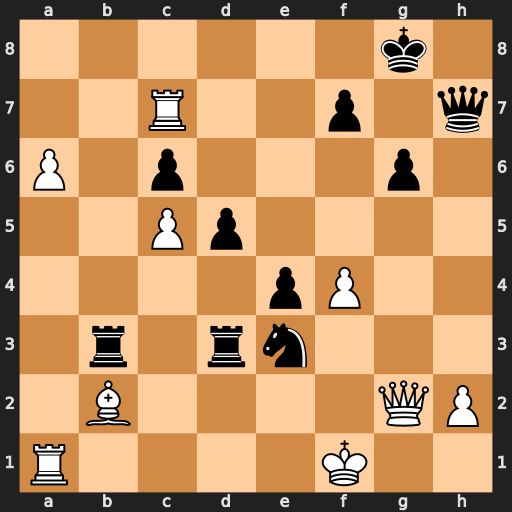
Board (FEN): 6k1/2R2p1q/P1p3p1/2Pp4/4pP2/1r1rn3/1B4QP/R4K2
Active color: w
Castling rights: -
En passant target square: -
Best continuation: Kg1 Rb8 a7 Ra8 Rc8+